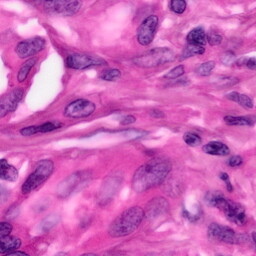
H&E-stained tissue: Pancreatic